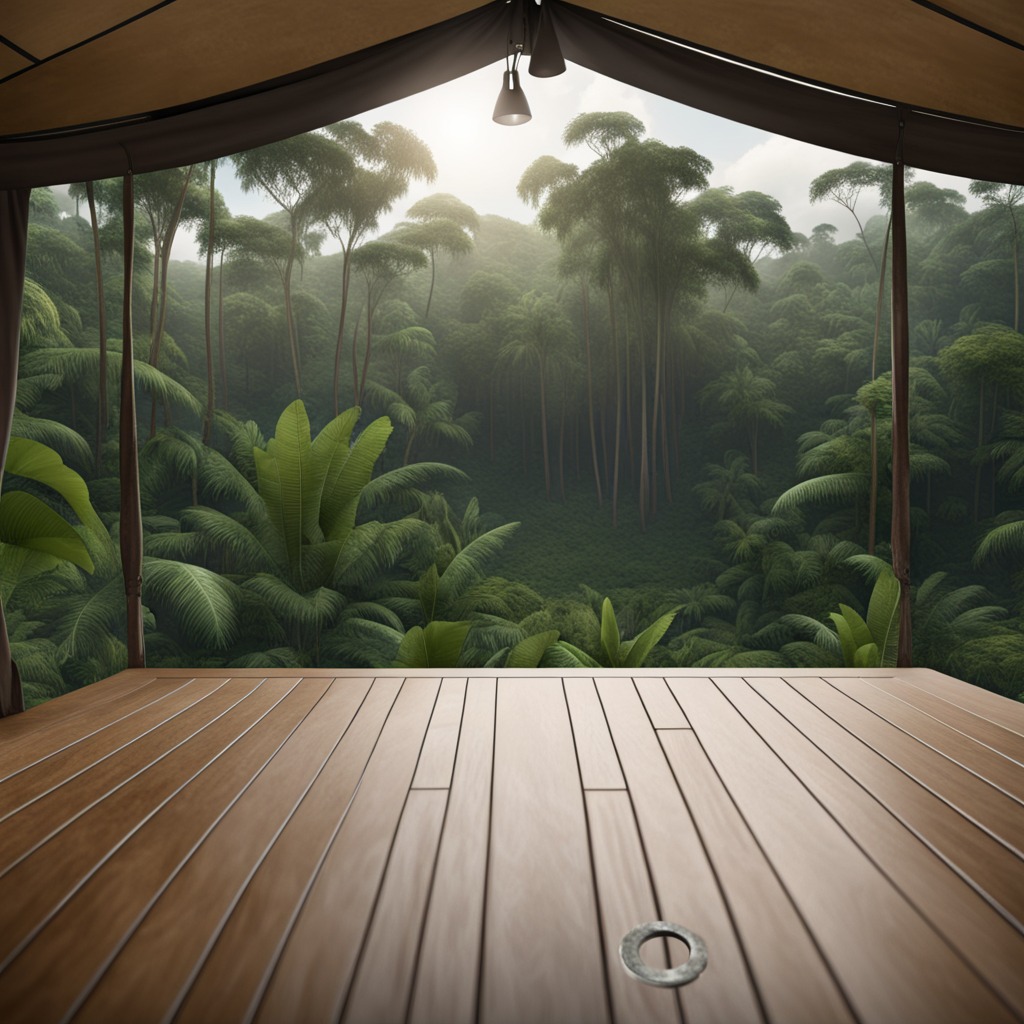
A flat metal washer is lying on the wooden table inside a jungle field workshop tent.